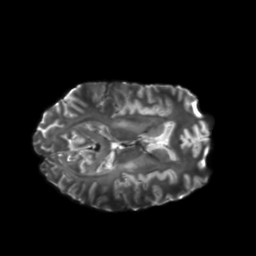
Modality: T2w
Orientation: axial
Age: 23
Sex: female
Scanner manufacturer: siemens
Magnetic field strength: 6.98 T
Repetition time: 7.776 s
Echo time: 0.076 s